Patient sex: M
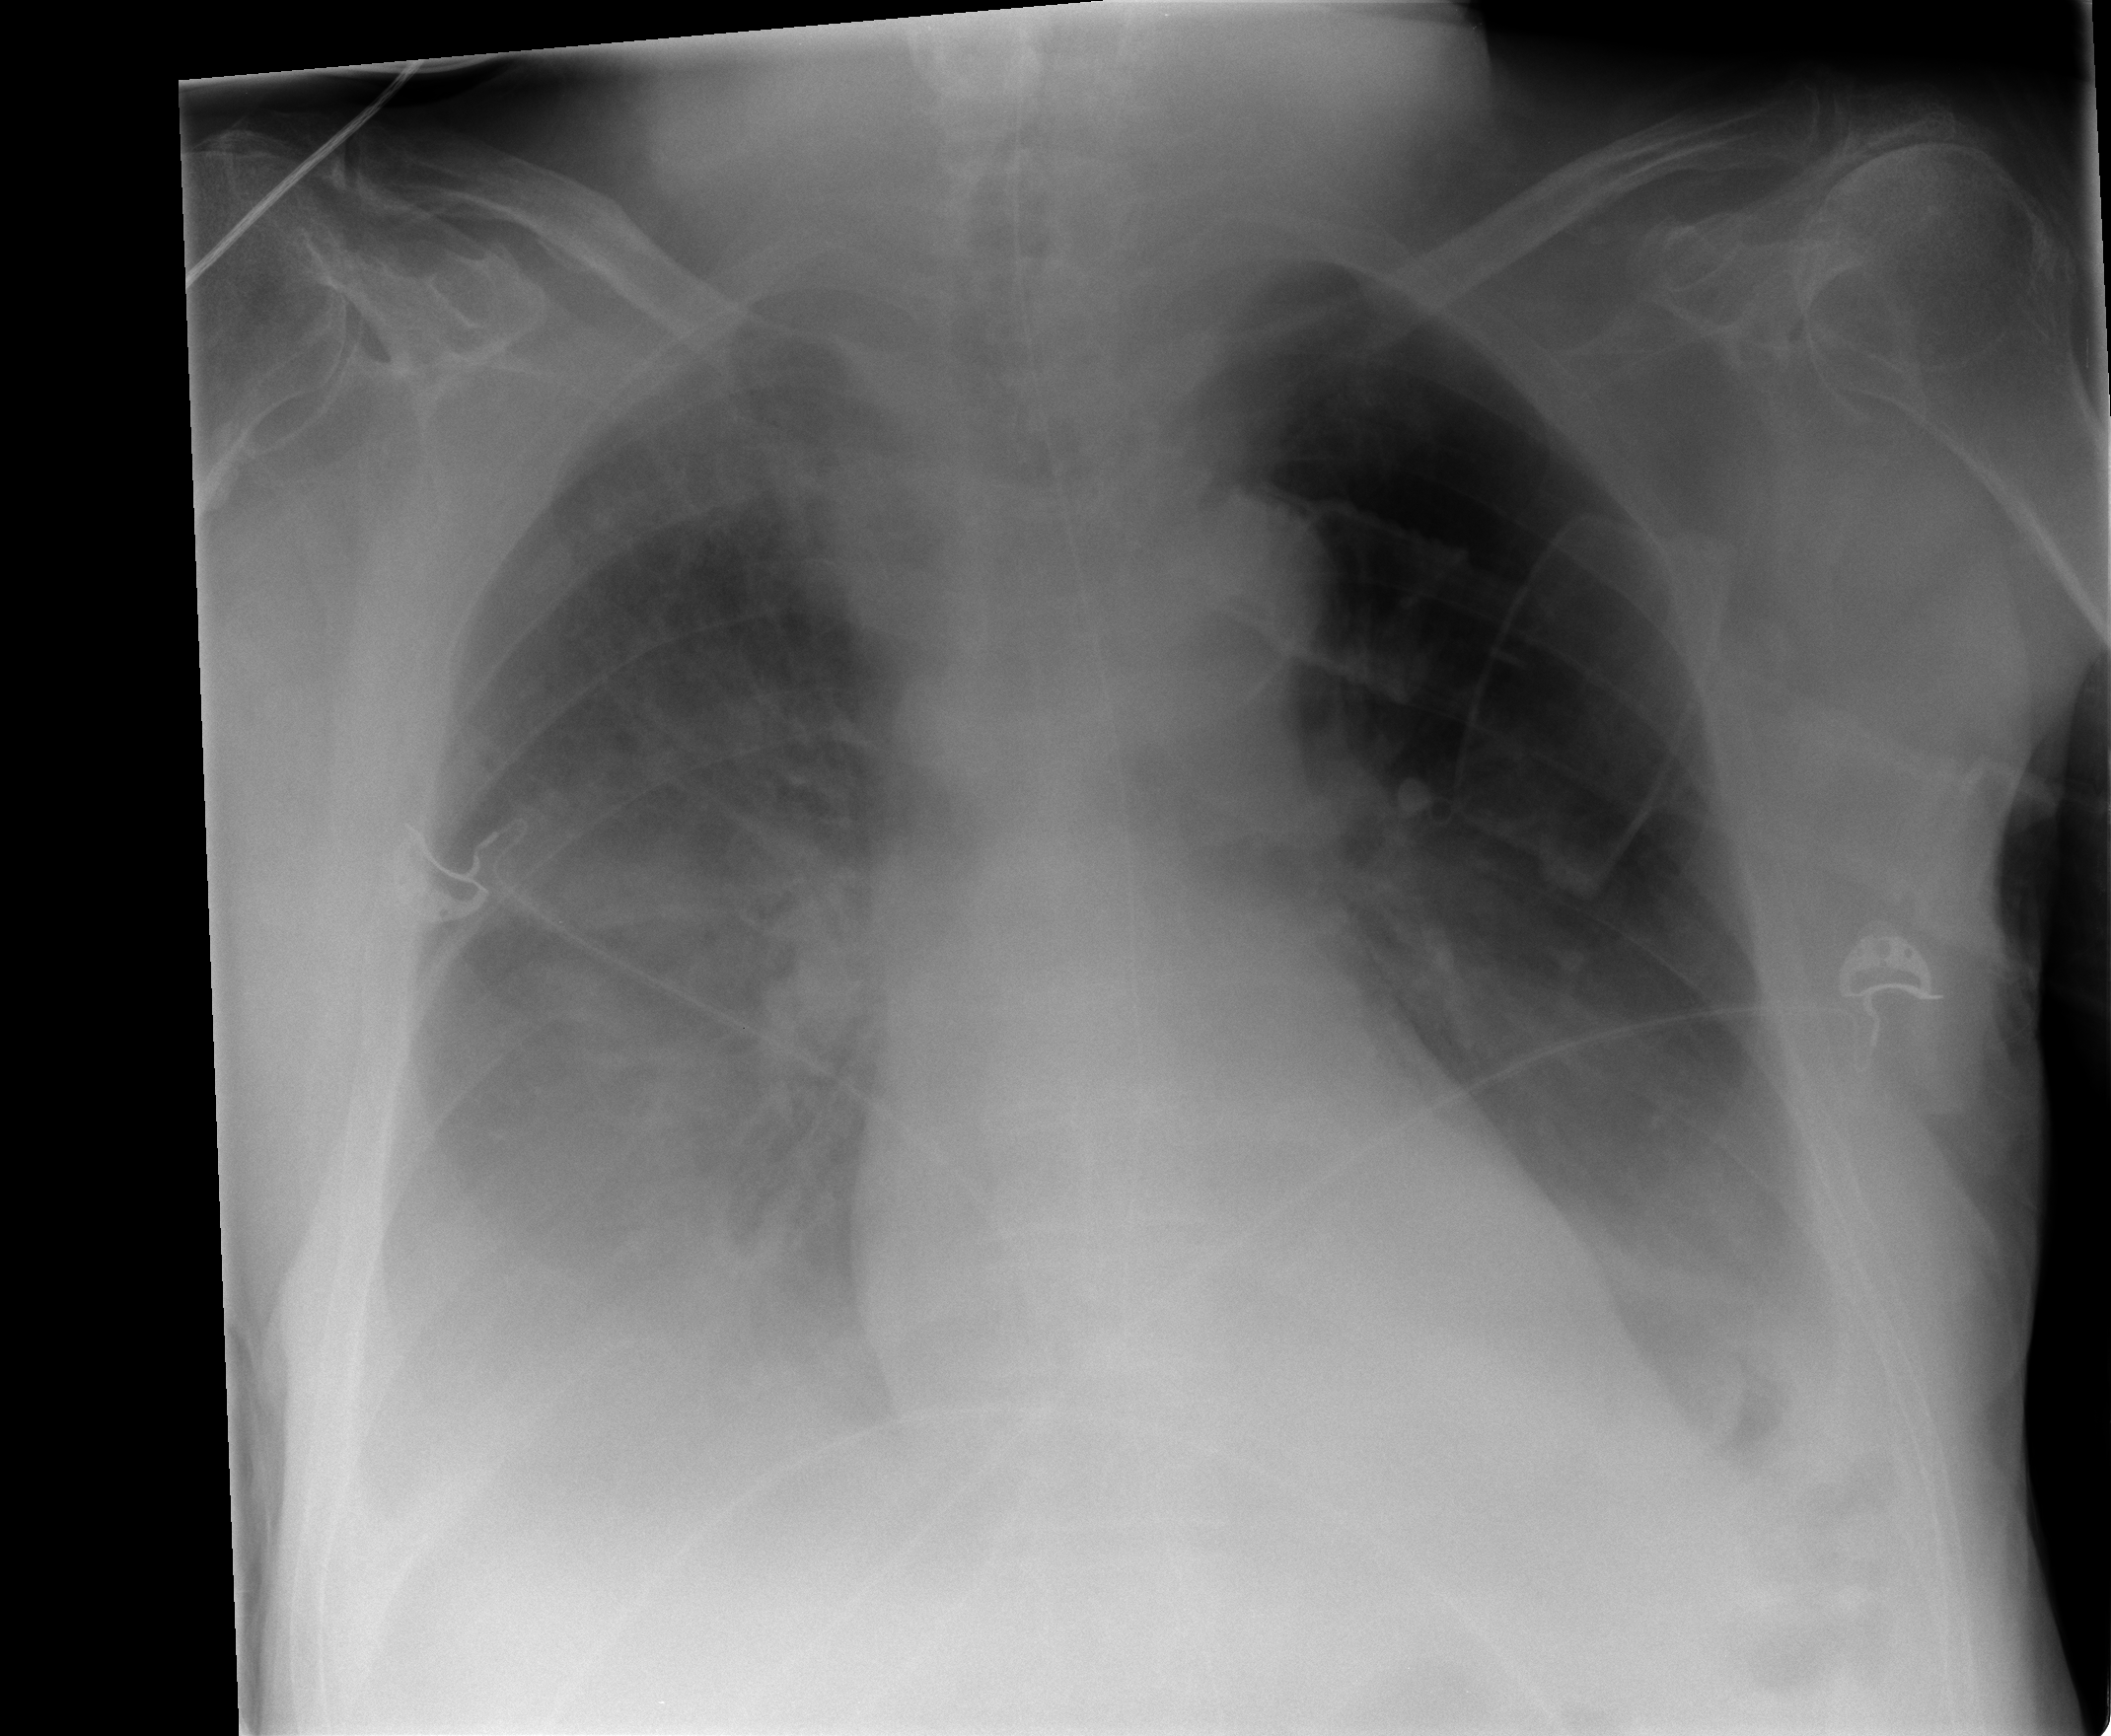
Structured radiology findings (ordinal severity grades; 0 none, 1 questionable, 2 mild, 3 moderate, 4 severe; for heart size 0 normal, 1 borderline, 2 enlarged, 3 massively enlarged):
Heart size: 0
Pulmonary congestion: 0
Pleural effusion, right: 3
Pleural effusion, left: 2
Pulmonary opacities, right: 2
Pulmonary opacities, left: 0
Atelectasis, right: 2
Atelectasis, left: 2